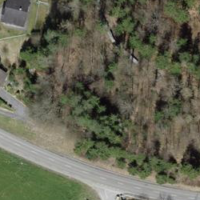
EUNIS habitat code: 41
Species observed at this site:
Teucrium scorodonia